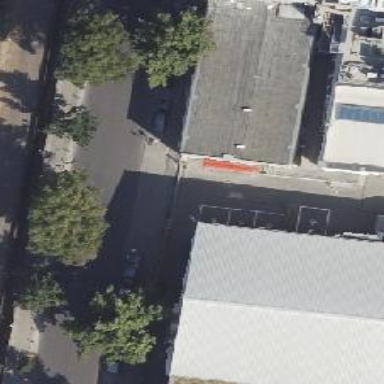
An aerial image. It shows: There is parking obstacle present.